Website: home-depot
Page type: delivery-shipping
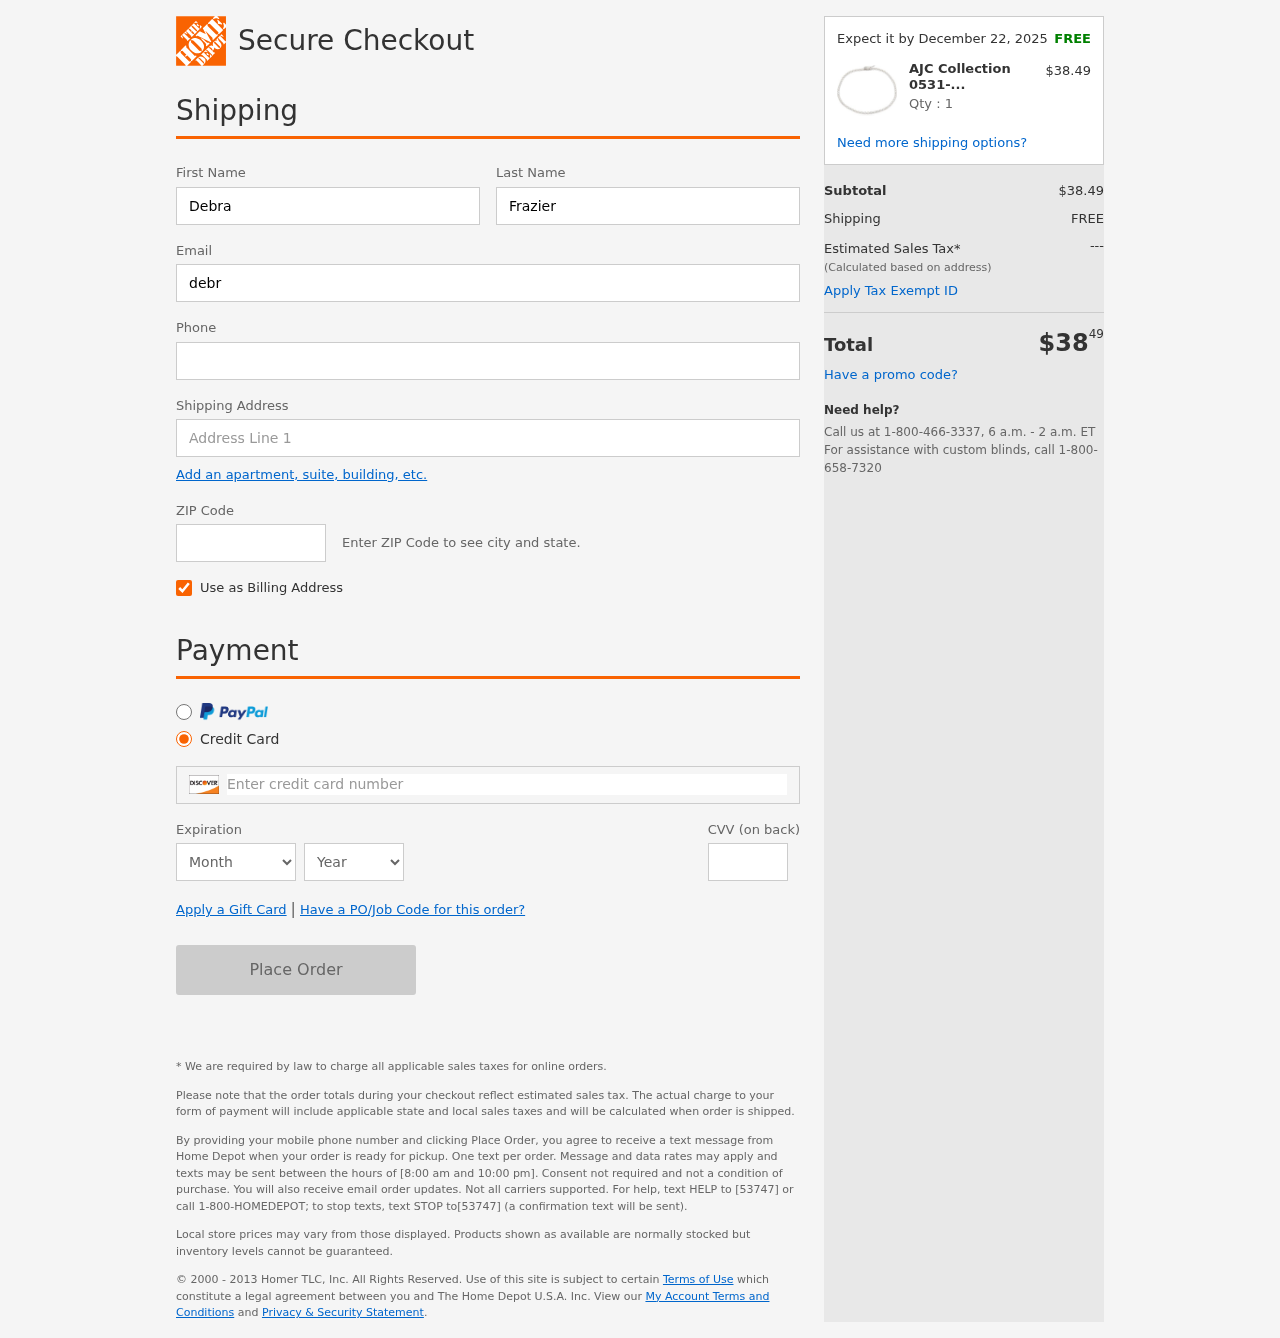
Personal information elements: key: PII_CARD_CVV
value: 546
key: PII_CARD_EXPIRY_MONTH
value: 03
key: PII_CARD_EXPIRY_YEAR
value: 28
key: PII_CARD_NUMBER
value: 6011 2845 7174 0756
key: PII_EMAIL
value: debrafrazier@gmail.com
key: PII_FIRSTNAME
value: Debra
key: PII_LASTNAME
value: Frazier
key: PII_PHONE
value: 9119204356
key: PII_POSTCODE
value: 17391
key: PII_STREET
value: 96707 Randy Mountain Suite 074
Product elements: key: PRODUCT1_NAME
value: AJC Collection 0531-6187-0012-0000 Diamond Platinum 850 Bracelet
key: PRODUCT1_PRICE
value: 38.49
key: PRODUCT1_QUANTITY
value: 1
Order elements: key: ORDER_DELIVERY_DATE
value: Expect it by December 22, 2025
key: ORDER_SUBTOTAL
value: $38.49
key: ORDER_SHIPPING_COST
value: FREE
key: ORDER_TOTAL
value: $3849